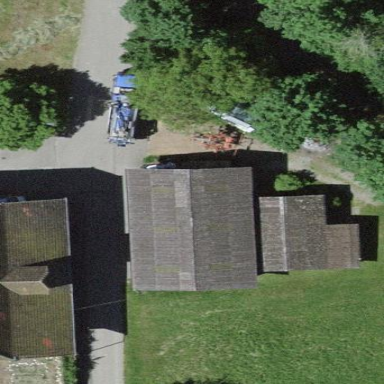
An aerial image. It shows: Shed.